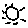
Label: sun